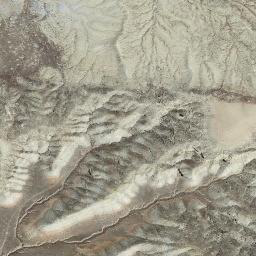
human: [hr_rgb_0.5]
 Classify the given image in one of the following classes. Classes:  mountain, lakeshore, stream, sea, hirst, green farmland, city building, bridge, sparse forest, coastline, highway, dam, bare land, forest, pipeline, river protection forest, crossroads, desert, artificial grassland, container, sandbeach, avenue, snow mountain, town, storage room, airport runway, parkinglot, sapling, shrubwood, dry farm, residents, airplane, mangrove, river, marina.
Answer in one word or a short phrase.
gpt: mountain